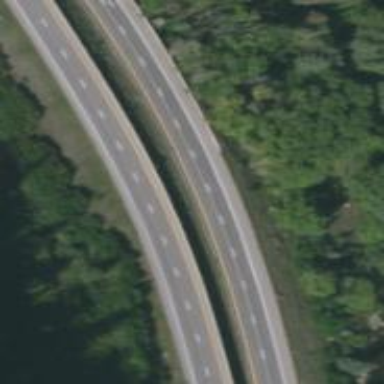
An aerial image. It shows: Trunk highway with grade1 asphalt surface.